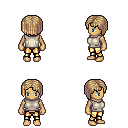
a pixel art fantasy rpg character, female body template, human, tanned skin, white sleeveless shirt, gold greaves, white blonde pageboy hairstyle, four views (front, back, left, right), 2x2 character sprite sheet, small pixel art, hard edges, no anti-aliasing